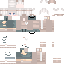
A female skeleton skin with pale skin, wearing brown helmet dressed in a red robe top and brown shorts, featuring a closed mouth.